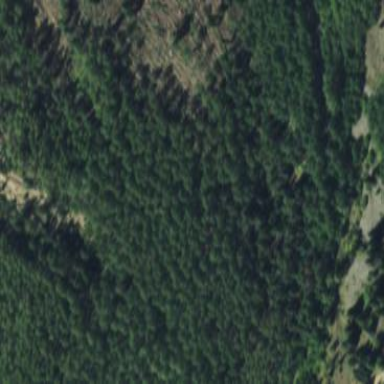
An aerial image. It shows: Mixed wood forest area.